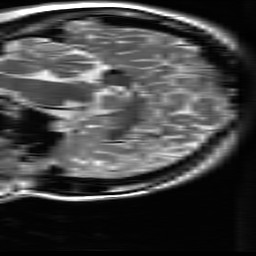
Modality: T2w
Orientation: sagittal
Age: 23
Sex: female
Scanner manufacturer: ge
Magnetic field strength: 3 T
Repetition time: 5.192 s
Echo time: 0.1003 s